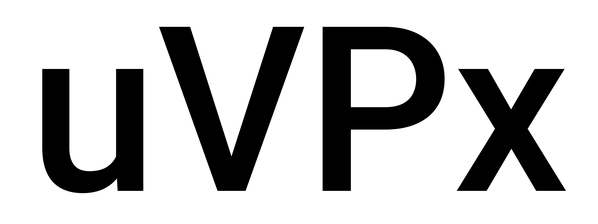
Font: Roboto_Medium